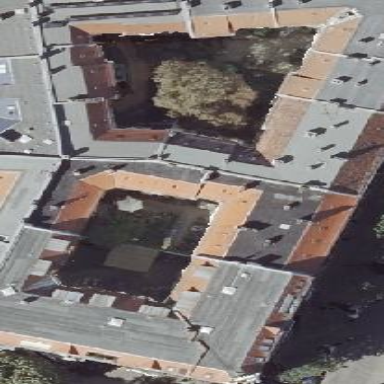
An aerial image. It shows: Building consisting of apartments with double saltbox roof shape.